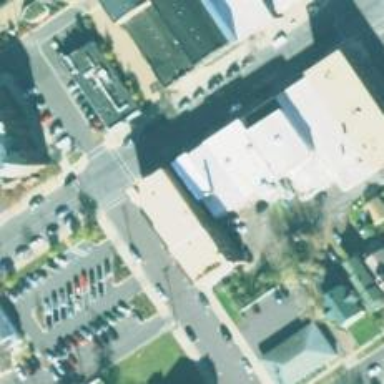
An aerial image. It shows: Pharmacy providing healthcare services.